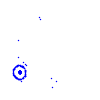
Particle: proton